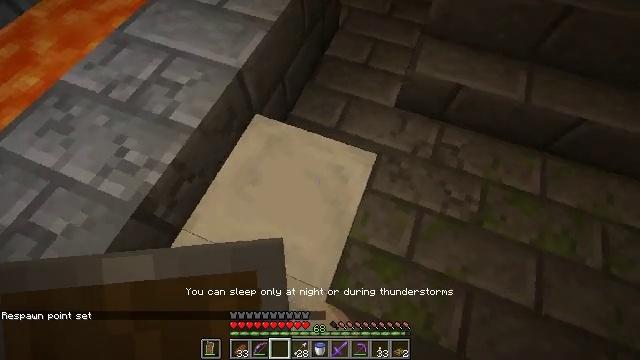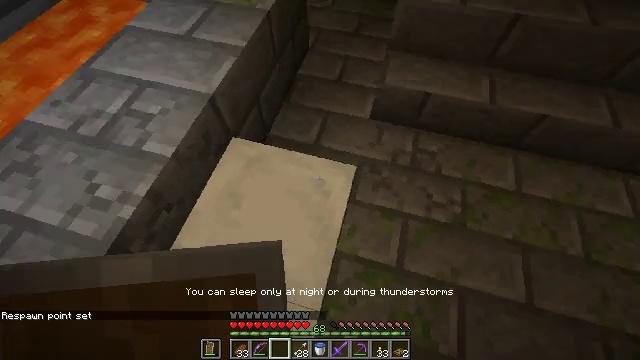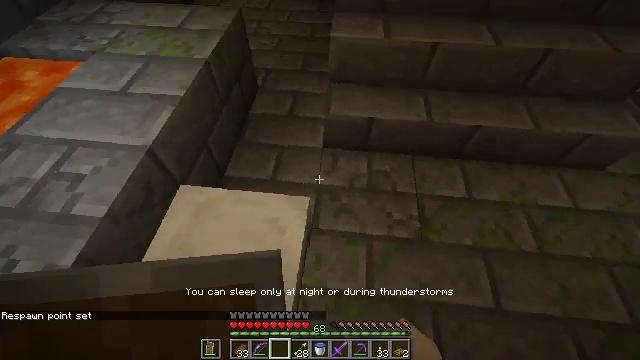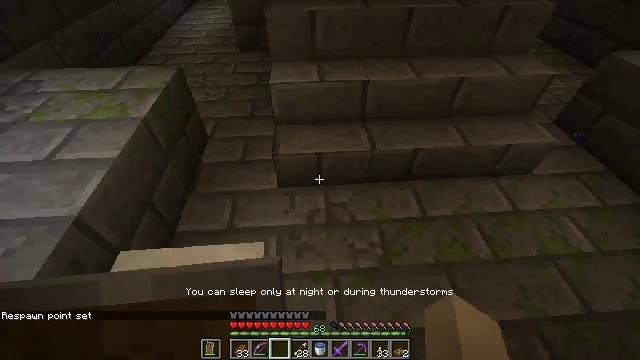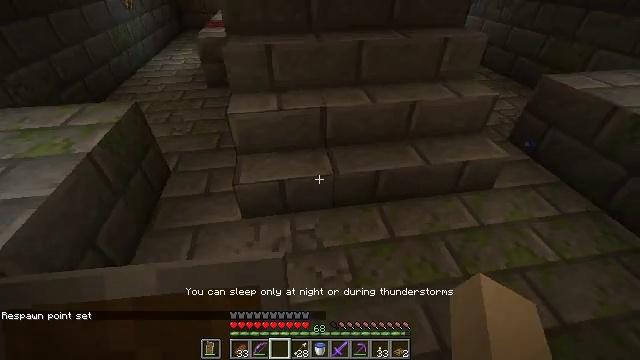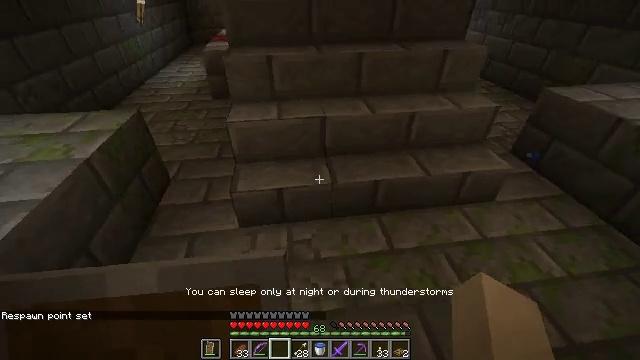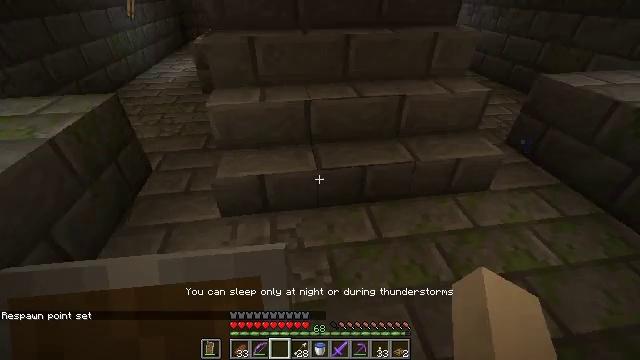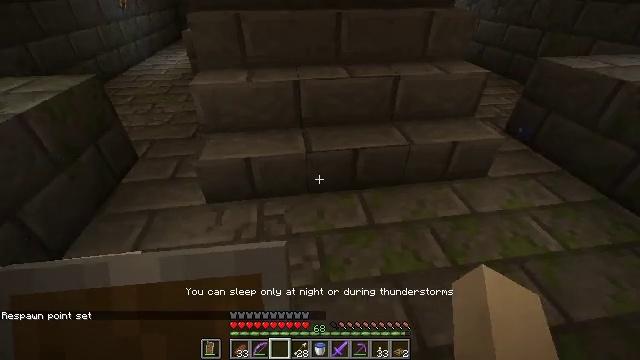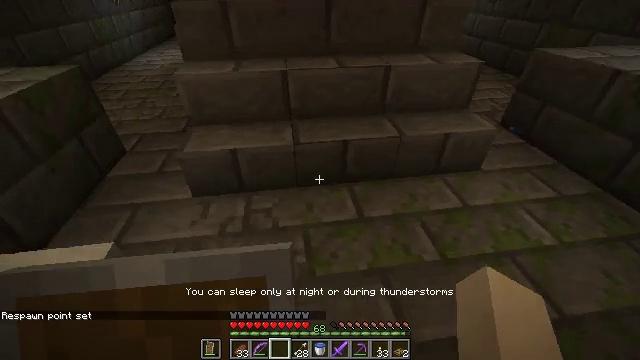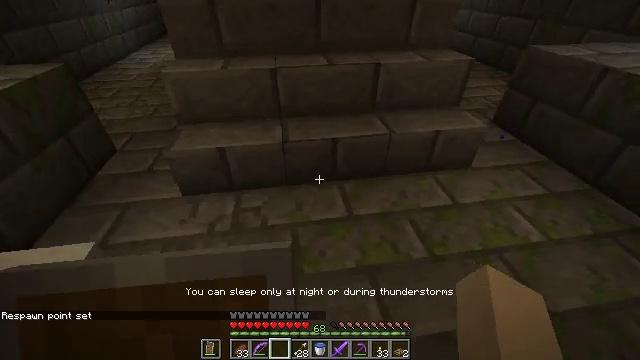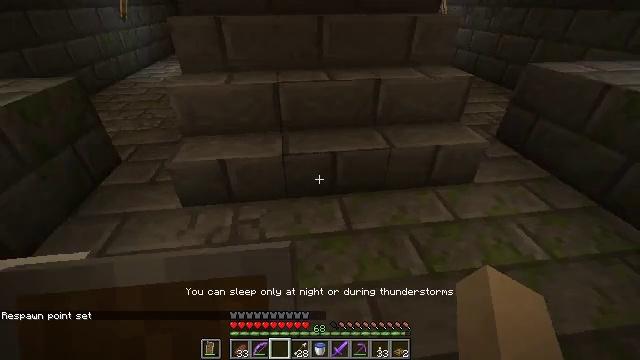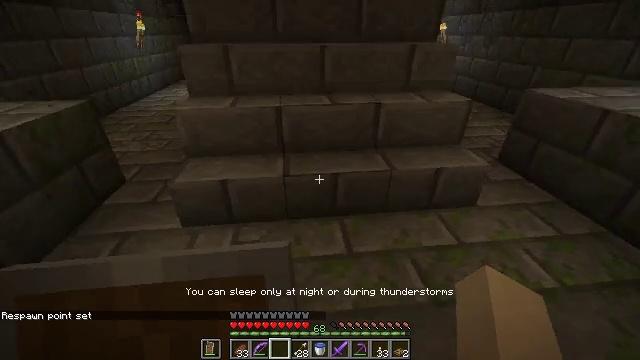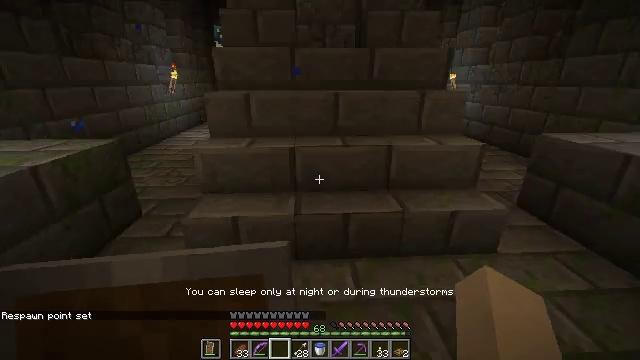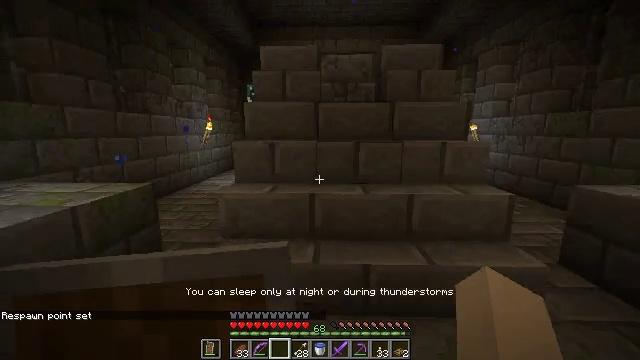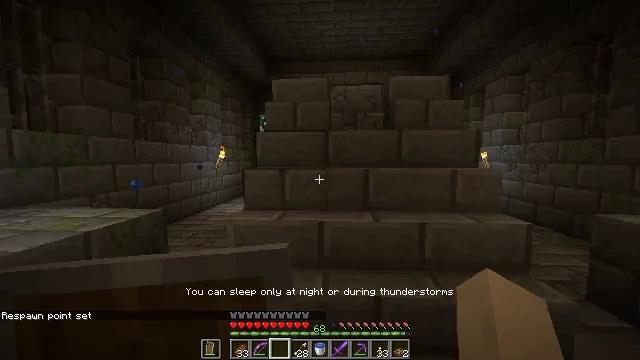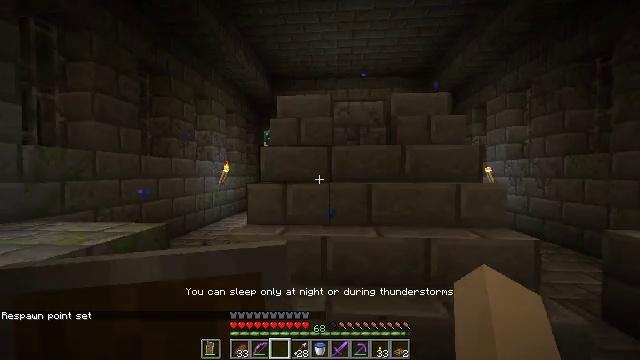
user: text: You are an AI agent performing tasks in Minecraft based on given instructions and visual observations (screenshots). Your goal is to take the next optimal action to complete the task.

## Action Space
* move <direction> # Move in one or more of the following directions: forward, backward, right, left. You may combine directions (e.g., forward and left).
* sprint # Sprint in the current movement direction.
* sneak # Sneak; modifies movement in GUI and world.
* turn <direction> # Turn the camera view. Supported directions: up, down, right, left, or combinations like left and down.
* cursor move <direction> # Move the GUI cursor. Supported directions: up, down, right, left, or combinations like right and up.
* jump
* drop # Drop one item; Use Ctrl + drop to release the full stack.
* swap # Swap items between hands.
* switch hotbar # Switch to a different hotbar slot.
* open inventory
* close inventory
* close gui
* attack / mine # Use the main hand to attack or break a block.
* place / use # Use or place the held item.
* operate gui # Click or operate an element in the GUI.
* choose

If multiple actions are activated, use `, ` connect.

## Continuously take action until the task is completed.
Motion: motion action
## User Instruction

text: Reclaim the chest into your inventory.
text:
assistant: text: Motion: move right, turn right and up
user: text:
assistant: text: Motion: move right, turn right and up
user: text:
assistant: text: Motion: move right, turn right and up
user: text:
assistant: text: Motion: move right, turn right and up
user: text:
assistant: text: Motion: move right, turn left and up
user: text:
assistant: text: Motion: no_op
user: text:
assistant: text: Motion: no_op
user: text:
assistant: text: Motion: no_op
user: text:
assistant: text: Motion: no_op
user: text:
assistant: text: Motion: turn left and up
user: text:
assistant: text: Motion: turn left and up
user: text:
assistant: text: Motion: turn left and up
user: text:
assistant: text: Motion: turn left and up
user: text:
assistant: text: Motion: turn left and up
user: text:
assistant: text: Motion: turn up
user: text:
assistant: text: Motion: turn up
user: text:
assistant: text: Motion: no_op
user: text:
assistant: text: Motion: move forward
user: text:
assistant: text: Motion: move forward
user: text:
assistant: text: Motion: move forward
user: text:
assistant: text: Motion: move forward
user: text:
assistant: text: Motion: move forward
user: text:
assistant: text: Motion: move forward
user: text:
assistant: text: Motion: move forward
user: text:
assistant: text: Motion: move forward
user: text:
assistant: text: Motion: move forward
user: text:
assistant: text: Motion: move forward
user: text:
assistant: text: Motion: move forward
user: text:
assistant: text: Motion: move forward
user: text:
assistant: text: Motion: move forward